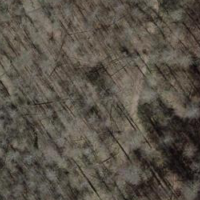
EUNIS habitat code: 41
Species observed at this site:
Scilla bifolia